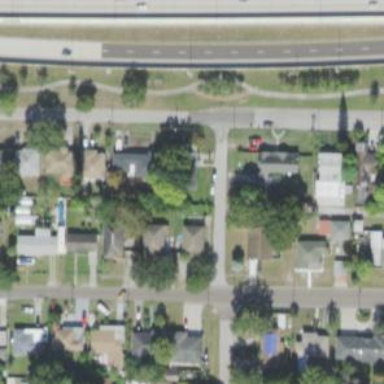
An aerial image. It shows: This residential area consists of single-family homes.